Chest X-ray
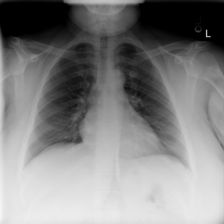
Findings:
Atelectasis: negative
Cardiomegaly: negative
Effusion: negative
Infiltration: negative
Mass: negative
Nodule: negative
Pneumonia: negative
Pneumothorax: negative
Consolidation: negative
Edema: negative
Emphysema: negative
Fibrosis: negative
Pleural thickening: negative
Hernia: negative